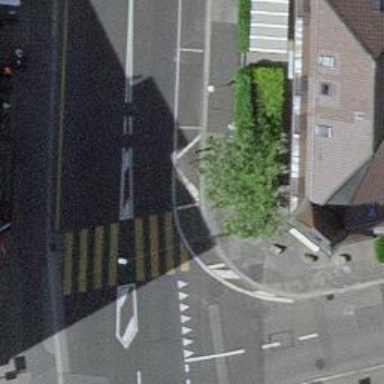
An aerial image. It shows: Uncontrolled road crossing with pedestrian island.